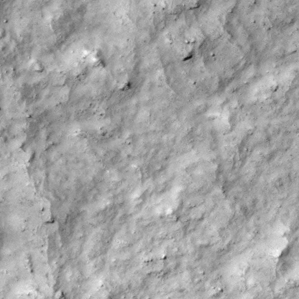
Label: non_frost